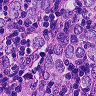
Metastatic tissue present: yes